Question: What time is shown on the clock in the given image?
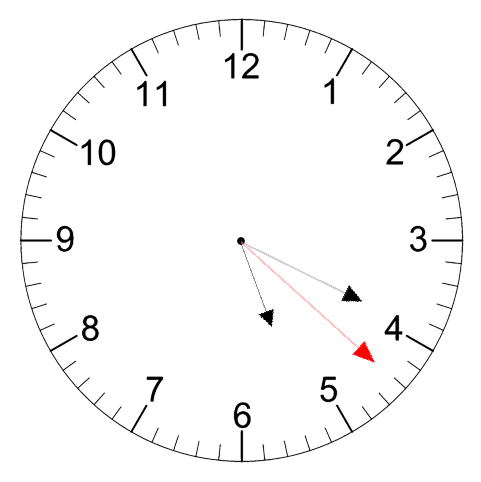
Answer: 05:19:22